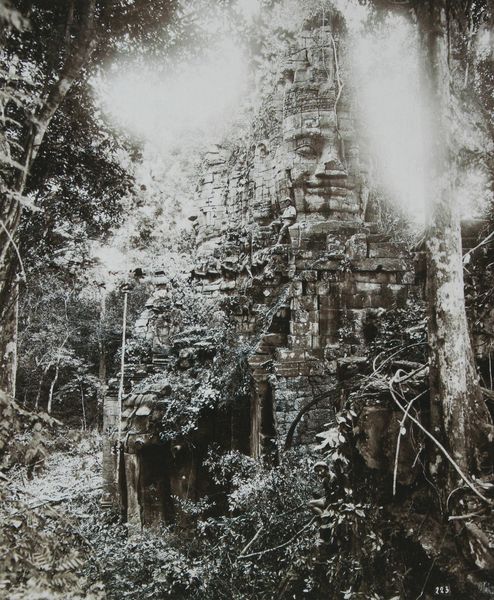
Titel: Angkor, der Bayon vor der Freilegung (Turmbau mit Gesicht nach rechts)
Künstler: Émile Gsell
Standort: Berlin
Institution: Staatliche Museen zu Berlin, Museum für Asiatische Kunst
Schlagwörter: baum, blätter, felsen, gott, kopf, laub, schatten, weiß, baumstämme, bäume, grün, äste, braun, grau, hell, licht, mund, nase, schwarz, haus, wand, augen, gesicht, stein, steine, baumstamm, natur, stamm, zweige, büsche, gebüsch, sonne, sträucher, pflanzen, krone, lippen, wald, garten, skulptur, lächeln, fels, mauer, ziegel, dunst, nebel, stämme, wild, detail, foto, fotografie, photographie, fugen, ruine, denkmal, lichtung, asien, schwarzweiß, photo, china, kaputt, unterholz, wurzeln, efeu, hellgrau, buschwerk, götter, geäst, dickicht, urwald, zerstört, wildnis, lianen, tempel, heiligtum, gestrüpp, gottheit, grautöne, sträcuher, fot, bäum, verfallen, sphinx, monument, überwuchert, mexiko, coloriert, dschungel, regenwald, schlingpflanzen, altertum, inka, maya, südamerika, buddha, peru, thailand, scgwarz, atzeken, eingewachsen, ruinne, akteken